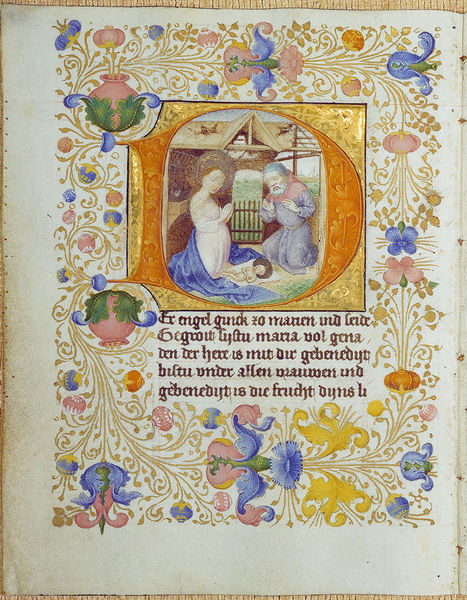
Titel: Lochner-Gebetsbuch
Künstler: Stefan Lochner
Institution: Darmstadt, Universitäts- und Landesbibliothek
Schlagwörter: blau, mann, frau, tuch, zaun, bart, kind, buch, text, heiligenschein, christus, jesus, christlich, knieen, stall, beeten, heilig, maria, josef, geburt, weihnachten, gnade